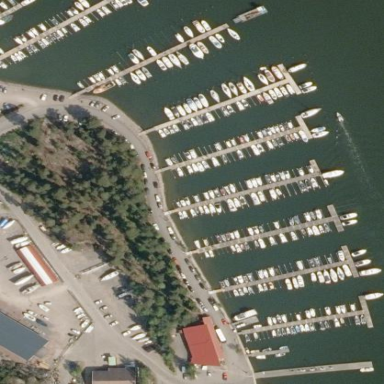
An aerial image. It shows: Marina area for leisure land.